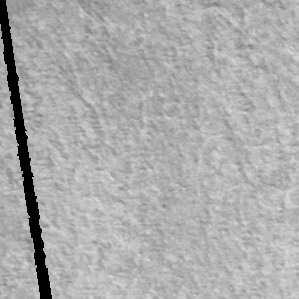
Label: frost